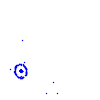
Particle: proton